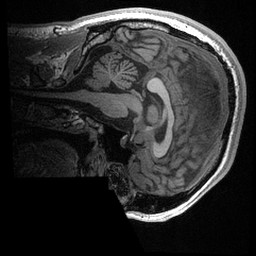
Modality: T1w
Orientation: sagittal
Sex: male
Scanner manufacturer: ge
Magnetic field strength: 3 T
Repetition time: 0.0064 s
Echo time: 0.00281 s